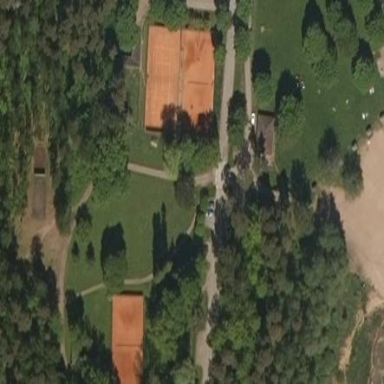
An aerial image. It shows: Lovely park for leisure and relaxation.